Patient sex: M
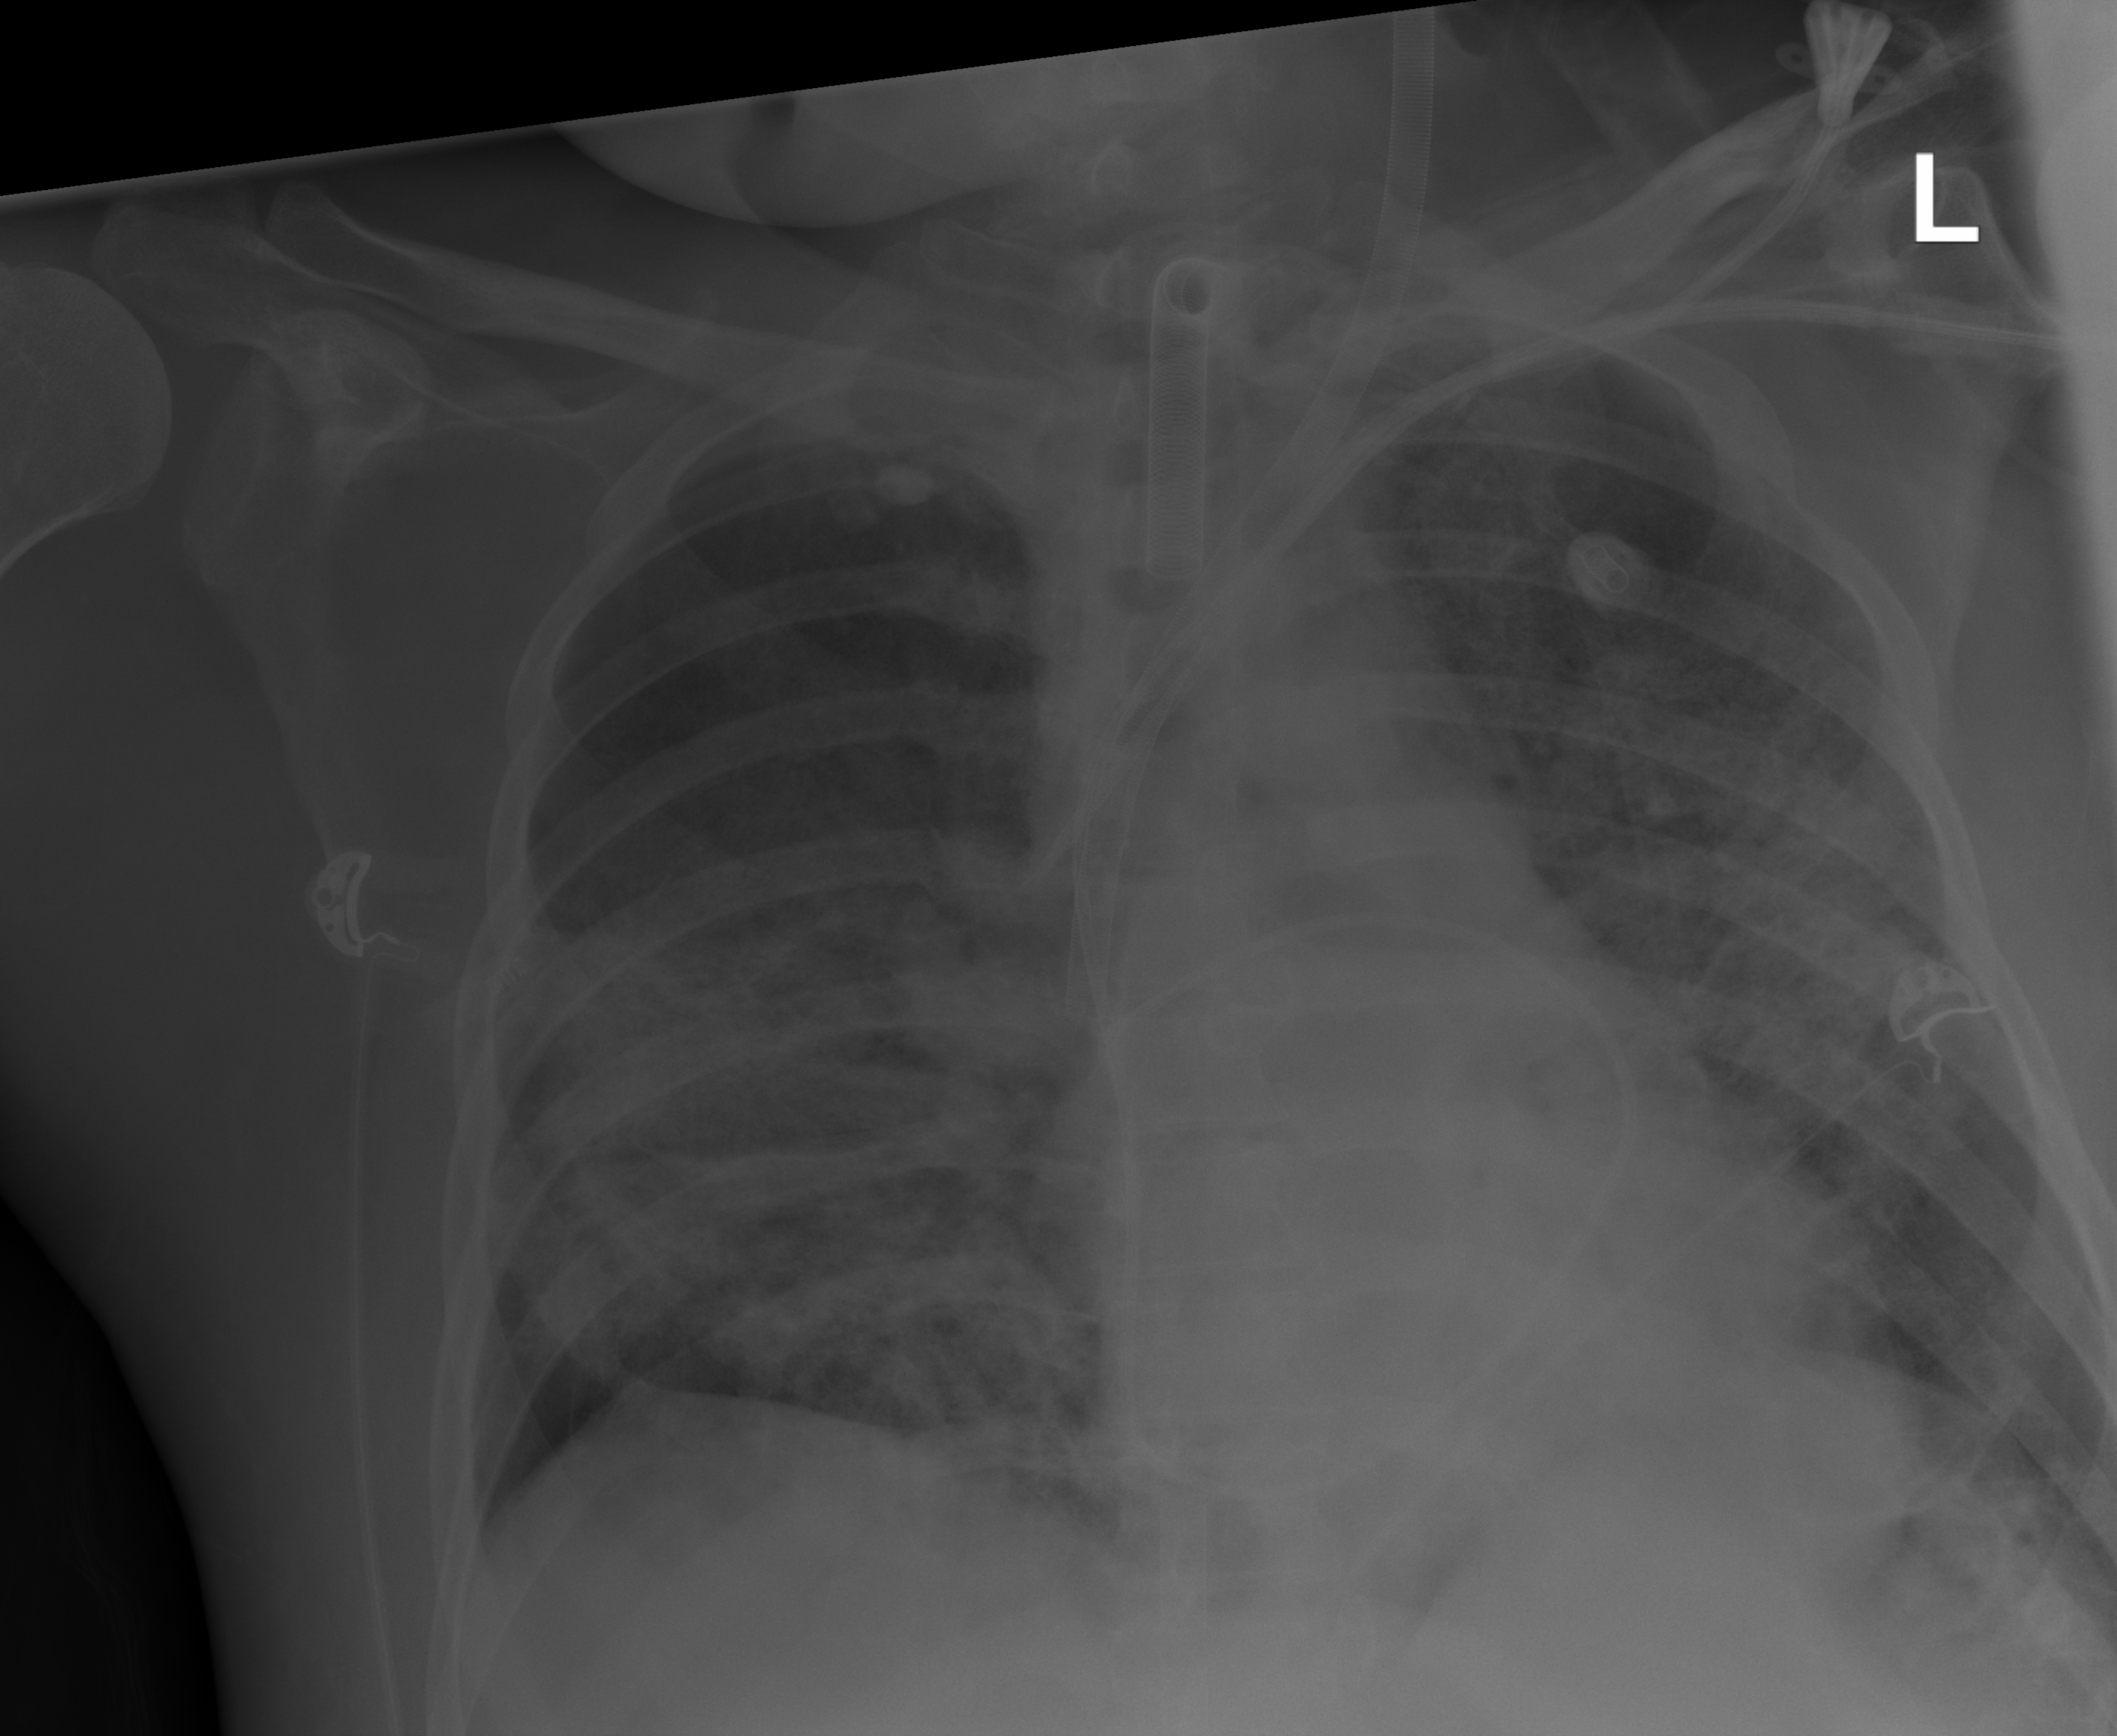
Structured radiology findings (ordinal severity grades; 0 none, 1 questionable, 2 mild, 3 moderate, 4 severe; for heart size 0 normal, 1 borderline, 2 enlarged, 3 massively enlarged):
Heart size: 0
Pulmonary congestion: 0
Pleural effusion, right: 0
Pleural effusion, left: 0
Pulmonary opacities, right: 4
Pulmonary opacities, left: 4
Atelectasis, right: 3
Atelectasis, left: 2